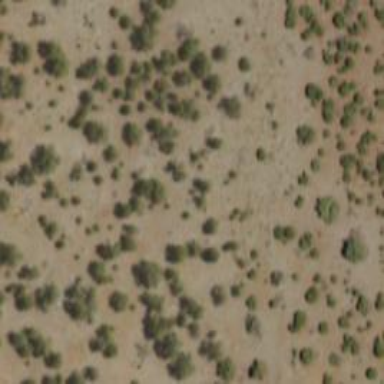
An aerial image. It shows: Patch of scrub vegetation.